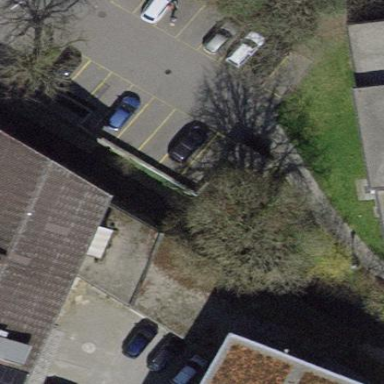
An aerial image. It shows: Building with flat roof.